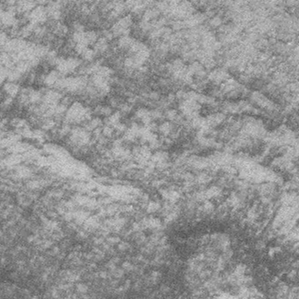
Label: frost